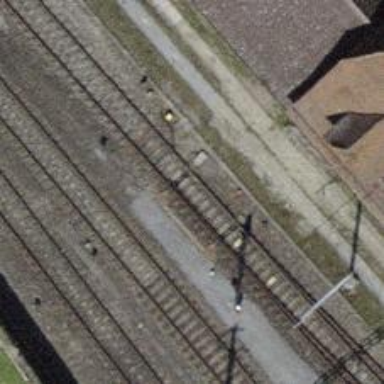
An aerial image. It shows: Railway switch.